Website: bh-photo
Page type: receipt
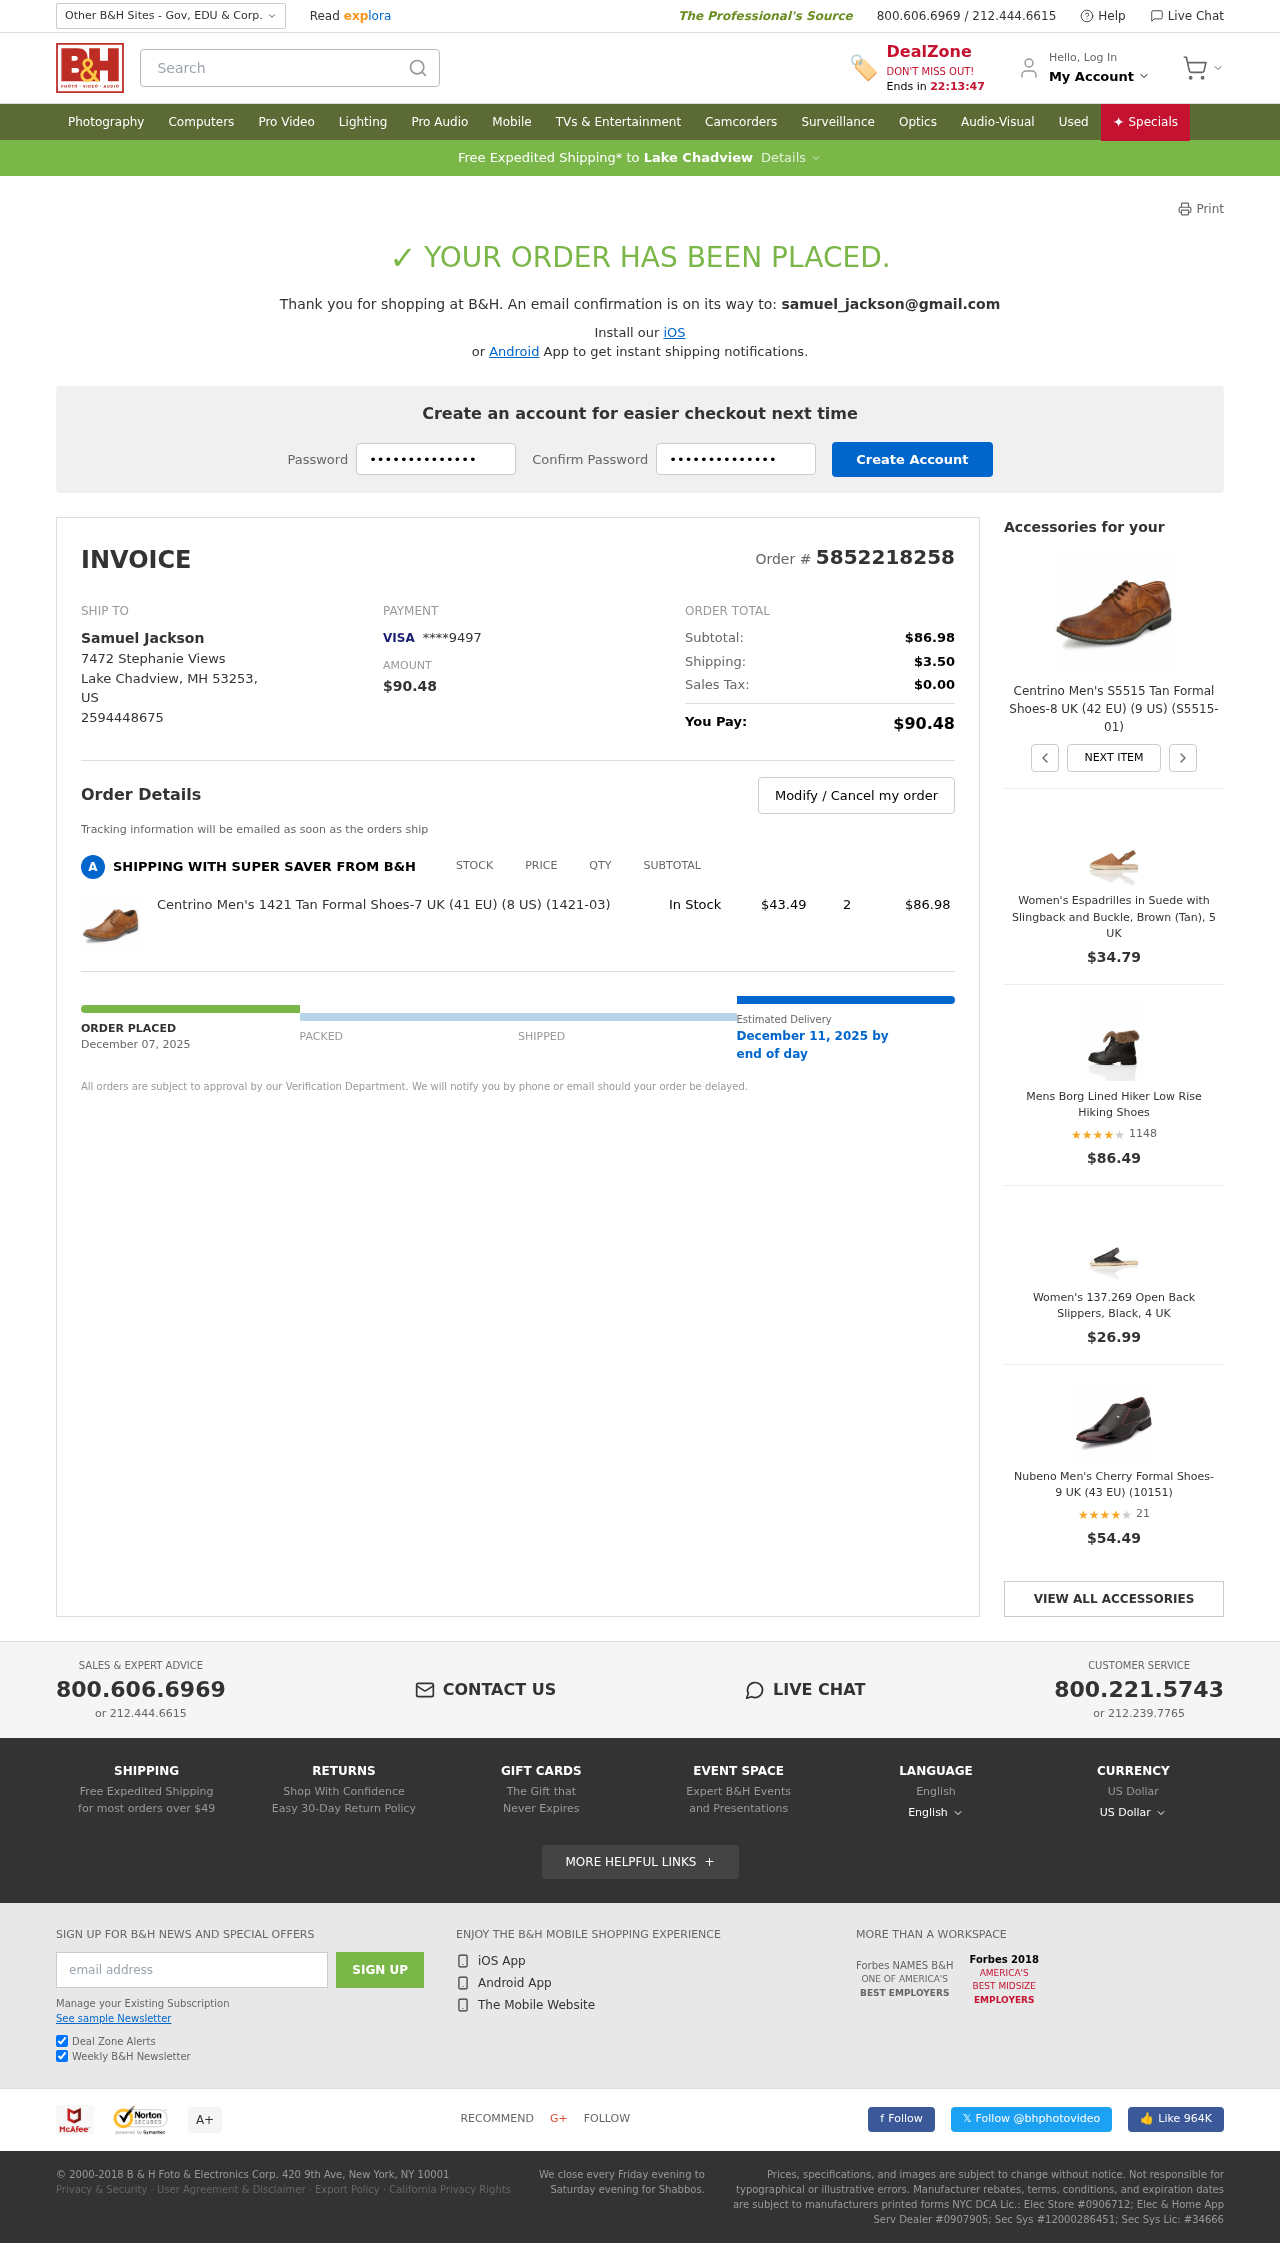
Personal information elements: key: PII_CARD_LAST4
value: ****9497
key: PII_CARD_TYPE
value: VISA
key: PII_CITY
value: Lake Chadview
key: PII_COUNTRY_CODE
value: US
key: PII_EMAIL
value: samuel_jackson@gmail.com
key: PII_FULLNAME
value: Samuel Jackson
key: PII_PHONE
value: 2594448675
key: PII_POSTCODE
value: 53253
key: PII_STATE_ABBR
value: MH
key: PII_STREET
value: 7472 Stephanie Views
Product elements: key: PRODUCT1_NAME
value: Centrino Men's 1421 Tan Formal Shoes-7 UK (41 EU) (8 US) (1421-03)
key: PRODUCT1_PRICE
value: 43.49
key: PRODUCT1_QUANTITY
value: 2
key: PRODUCT2_NAME
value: Centrino Men's S5515 Tan Formal Shoes-8 UK (42 EU) (9 US) (S5515-01)
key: PRODUCT3_NAME
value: Women's Espadrilles in Suede with Slingback and Buckle, Brown (Tan), 5 UK
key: PRODUCT3_PRICE
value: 34.79
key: PRODUCT4_NAME
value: Mens Borg Lined Hiker Low Rise Hiking Shoes
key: PRODUCT4_NUM_RATINGS
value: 1148
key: PRODUCT4_PRICE
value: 86.49
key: PRODUCT4_RATING
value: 4.3
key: PRODUCT5_NAME
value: Women's 137.269 Open Back Slippers, Black, 4 UK
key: PRODUCT5_PRICE
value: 26.99
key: PRODUCT6_NAME
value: Nubeno Men's Cherry Formal Shoes-9 UK (43 EU) (10151)
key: PRODUCT6_NUM_RATINGS
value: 21
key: PRODUCT6_PRICE
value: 54.49
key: PRODUCT6_RATING
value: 3.7
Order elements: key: ORDER_ID
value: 5852218258
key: ORDER_TOTAL
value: $90.48
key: ORDER_SUBTOTAL
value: $86.98
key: ORDER_SHIPPING_COST
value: $3.50
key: ORDER_TAX
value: $0.00
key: ORDER_DATE
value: December 07, 2025
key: ORDER_DELIVERY_DATE
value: December 11, 2025 by
Search elements: key: HEADER_SEARCH
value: Search